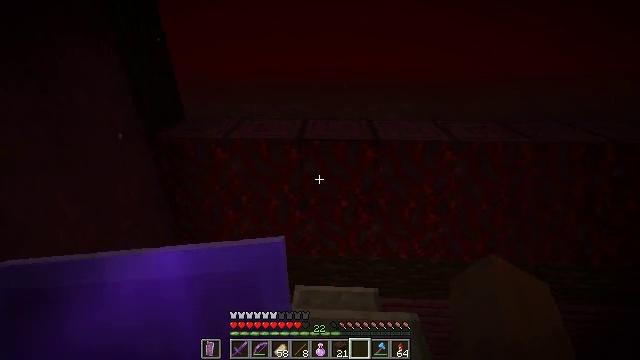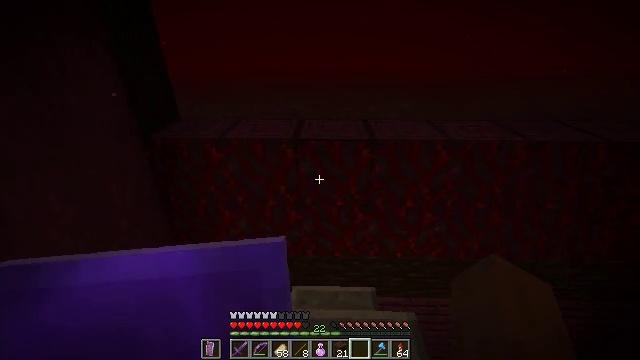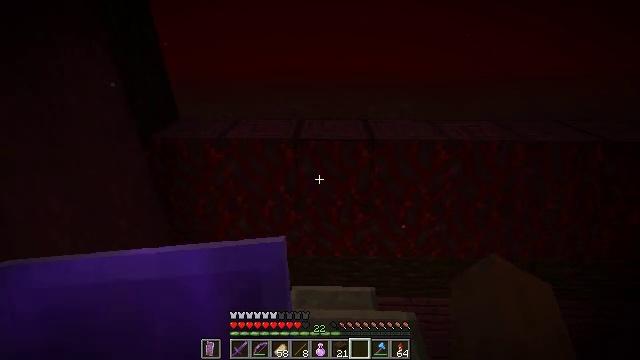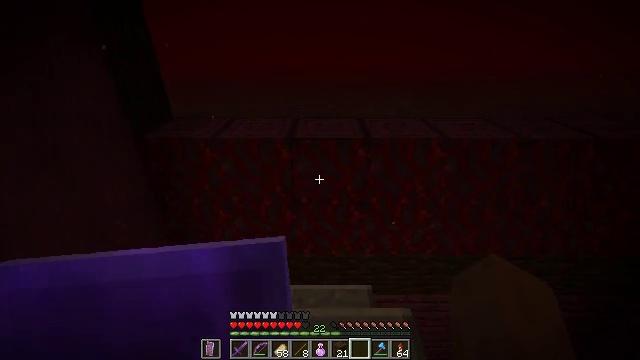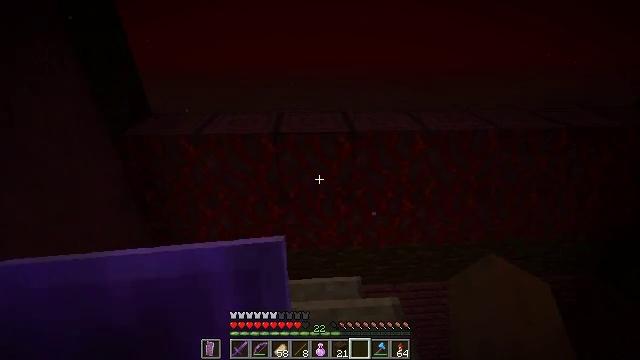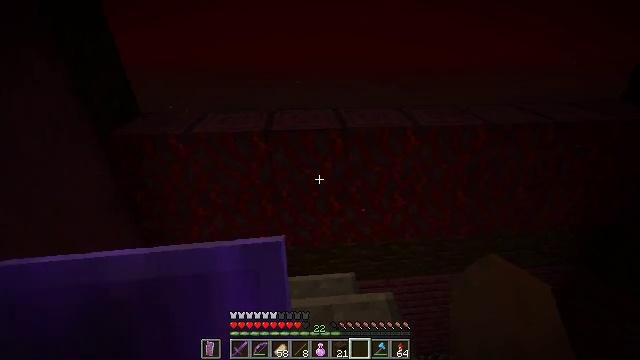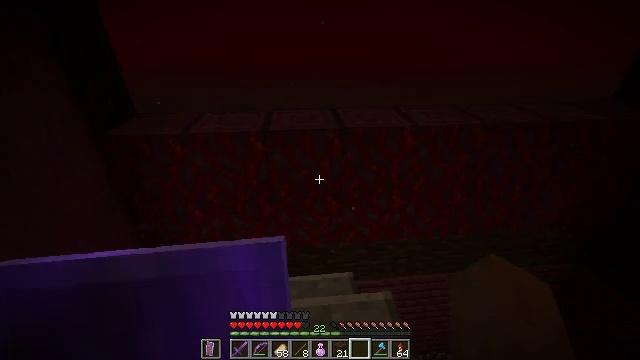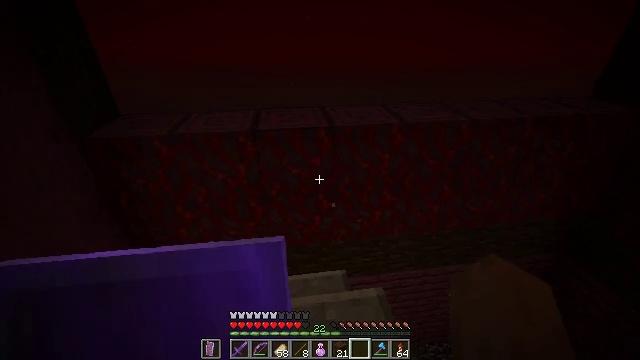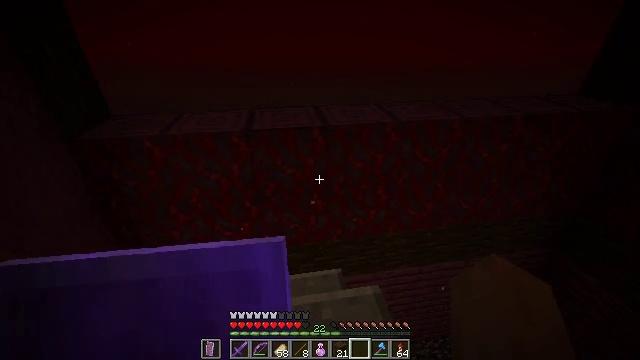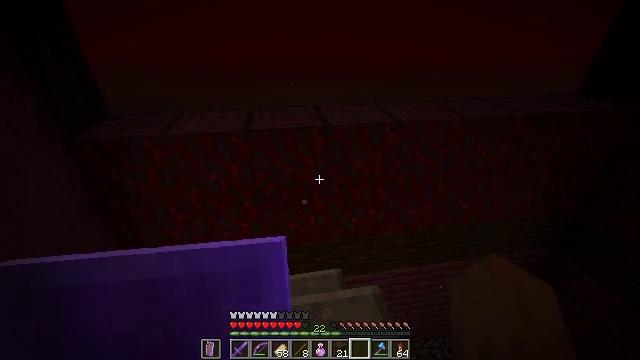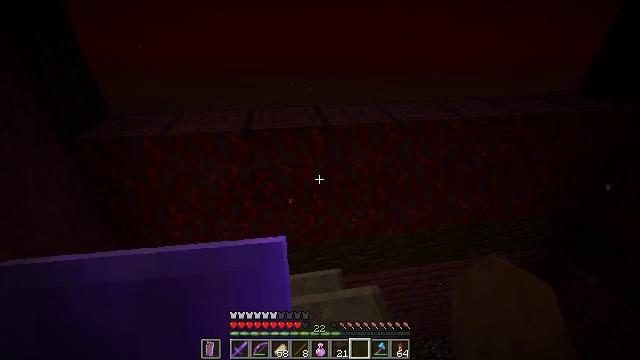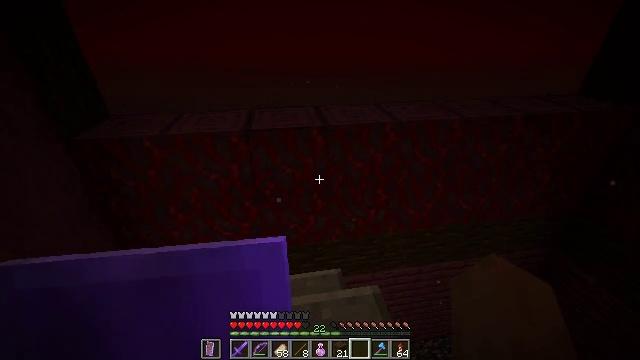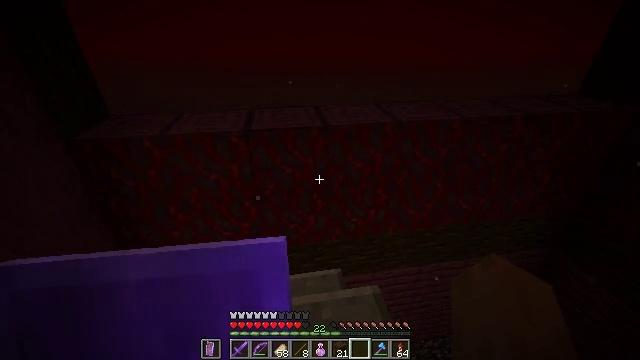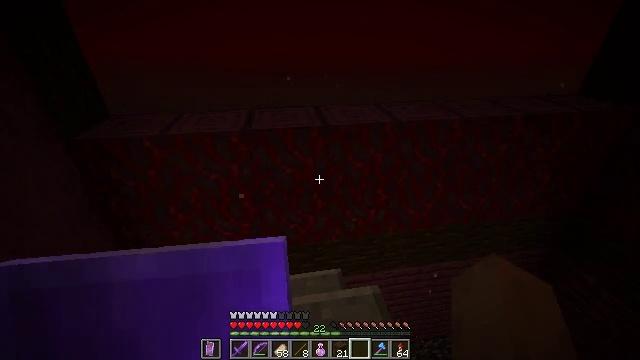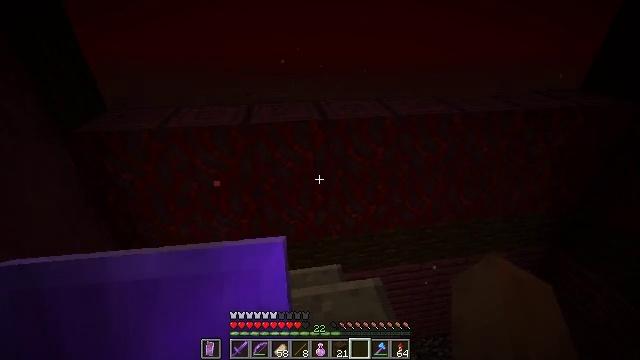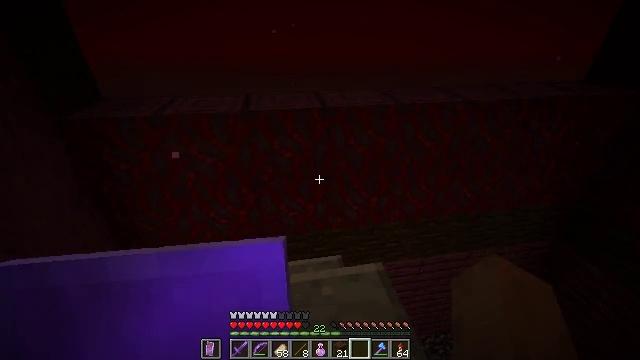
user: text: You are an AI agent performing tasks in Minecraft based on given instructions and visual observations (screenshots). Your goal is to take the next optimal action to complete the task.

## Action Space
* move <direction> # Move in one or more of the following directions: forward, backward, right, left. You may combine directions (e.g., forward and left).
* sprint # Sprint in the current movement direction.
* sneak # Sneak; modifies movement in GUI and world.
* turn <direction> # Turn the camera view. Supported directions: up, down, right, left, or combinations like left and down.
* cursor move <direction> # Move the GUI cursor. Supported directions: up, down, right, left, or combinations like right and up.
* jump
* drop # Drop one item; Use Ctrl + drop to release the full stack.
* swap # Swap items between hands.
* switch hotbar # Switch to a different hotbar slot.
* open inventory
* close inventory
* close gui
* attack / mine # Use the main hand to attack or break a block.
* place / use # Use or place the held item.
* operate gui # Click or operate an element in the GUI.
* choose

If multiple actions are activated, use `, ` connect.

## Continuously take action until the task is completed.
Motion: motion action
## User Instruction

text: Gather crimson stem from a crimson forest.
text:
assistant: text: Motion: no_op
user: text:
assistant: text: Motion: no_op
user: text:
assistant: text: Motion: turn right
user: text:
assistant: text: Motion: turn right and down
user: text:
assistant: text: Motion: turn right
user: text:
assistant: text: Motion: no_op
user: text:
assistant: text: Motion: turn right
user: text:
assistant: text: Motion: turn right
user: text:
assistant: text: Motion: no_op
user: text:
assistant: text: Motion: no_op
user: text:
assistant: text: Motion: no_op
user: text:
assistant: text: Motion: no_op
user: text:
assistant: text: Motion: sneak
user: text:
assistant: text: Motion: sneak
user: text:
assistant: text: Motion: sneak
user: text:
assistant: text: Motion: sneak
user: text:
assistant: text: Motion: sneak
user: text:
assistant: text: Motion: sneak, turn right and up
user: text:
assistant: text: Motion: move right, sneak, turn right and up
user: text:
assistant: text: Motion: move right, sneak
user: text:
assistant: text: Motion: move right, sneak
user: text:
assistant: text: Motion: move right, sneak
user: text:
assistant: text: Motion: move forward and move right, sneak
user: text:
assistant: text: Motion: move forward and move right, sneak
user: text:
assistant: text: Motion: move forward and move right, sneak
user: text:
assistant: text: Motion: move forward and move right, sneak
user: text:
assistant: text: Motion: move forward and move right, sneak
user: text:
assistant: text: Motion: move forward and move right, sneak
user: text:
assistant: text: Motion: move forward, sneak
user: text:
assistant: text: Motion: sneak